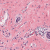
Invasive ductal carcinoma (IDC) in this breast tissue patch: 1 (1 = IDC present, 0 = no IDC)